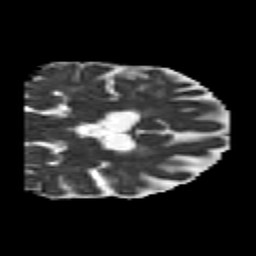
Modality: MD
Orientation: coronal
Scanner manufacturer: siemens
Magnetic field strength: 3 T
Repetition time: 6.8 s
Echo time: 0.093 s